Question: on my one-page website the navigation looks bad as it takes 2 lines on a mobile device.

Here is the code
'''
#navigation {
font-family: 'Open Sans', sans-serif;
position: fixed;
top: 0;
width: 100%;
color: #ffffff;
height: 35px;
text-align: center;
padding-top: 15px;
/* Adds shadow to the bottom of the bar */
-webkit-box-shadow: 0px 0px 8px 0px #000000;
-moz-box-shadow: 0px 0px 8px 0px #000000;
box-shadow: 0px 0px 8px 0px #000000;
/* Adds the transparent background */
background-color: rgba(1, 1, 1, 0.8);
color: rgba(1, 1, 1, 0.8);
}
#navigation a {
font-size: 14px;
padding-left: 15px;
padding-right: 15px;
color: white;
text-decoration: none;
}
#navigation a:hover {
color: gray;
}
'''
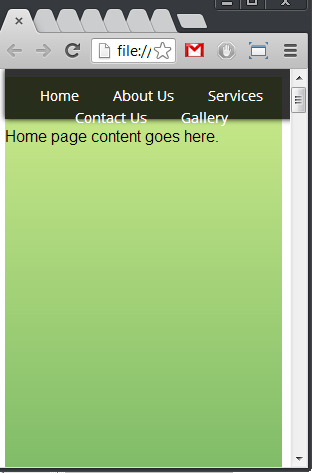
Answer: The issue here is that on a mobile device the 'navbar' becomes to small in width for the [now large] text to fit on the 'navbar'. In order to fit the text on the 'navbar' you'll need to either shrink the font size (and as others have stated the padding) when a small-screened device is running your website, or you'll need to change the layout of your 'navbar'. In order to detect the screen size you'll need to add something like the following to your CSS.
'''
@media only screen and (max-width: 999px) {
/* rules that only apply for canvases narrower than 1000px */
}
@media only screen and (device-width: 768px) and (orientation: landscape) {
/* rules for iPad in landscape orientation **/
}
@media only screen and (min-device-width: 320px) and (max-device-width: 480px) {
/* iPhone, Android rules here */
#navigation a{
font-size: 8px;
padding: 0 0 0 0;
}
}
'''